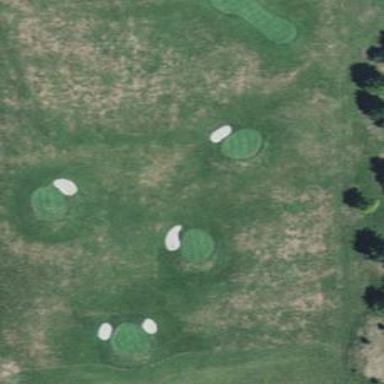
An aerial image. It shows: Golf fairway surrounded by grass.